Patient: sex M, age 44
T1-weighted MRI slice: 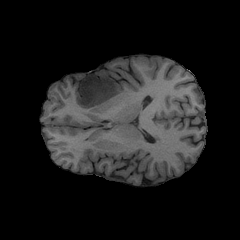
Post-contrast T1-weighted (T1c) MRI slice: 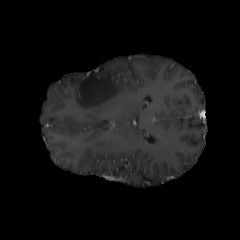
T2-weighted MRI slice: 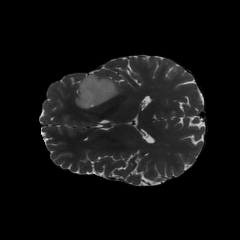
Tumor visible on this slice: yes
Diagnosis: Astrocytoma, IDH-mutant
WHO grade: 2